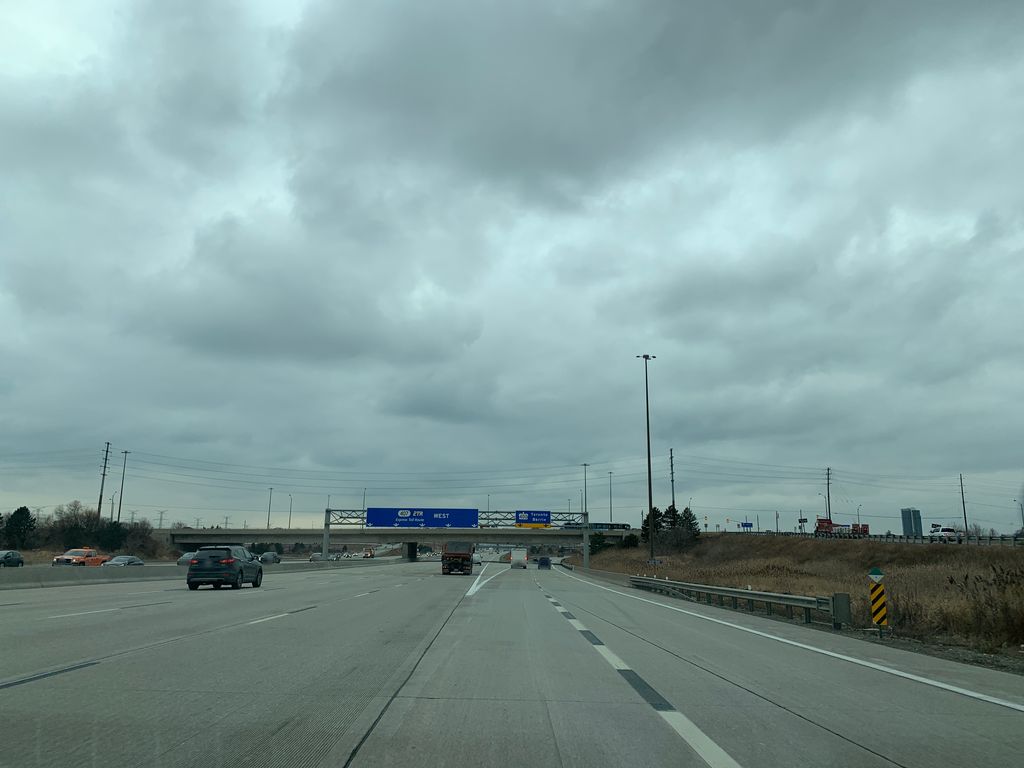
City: toronto